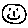
Label: smiley face